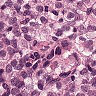
Metastatic tissue present: yes